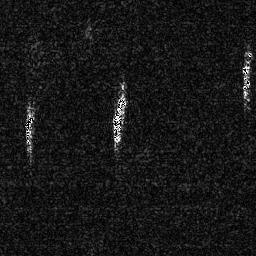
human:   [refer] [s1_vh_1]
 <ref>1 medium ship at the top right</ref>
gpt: <box>[[92, 18, 98, 41, 0]]</box>